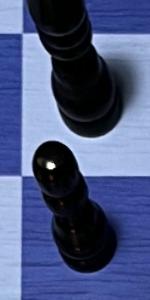
Label: Pawn_Black